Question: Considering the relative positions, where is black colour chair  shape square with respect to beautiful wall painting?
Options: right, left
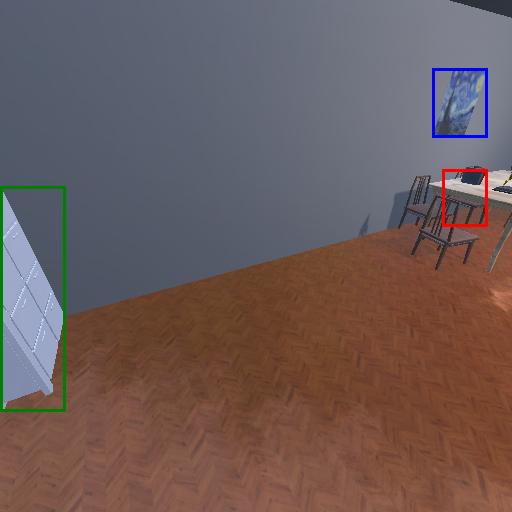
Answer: right